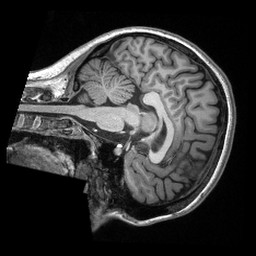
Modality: T1w
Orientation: sagittal
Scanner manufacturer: siemens
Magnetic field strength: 3 T
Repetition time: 2.3 s
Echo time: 0.00308 s